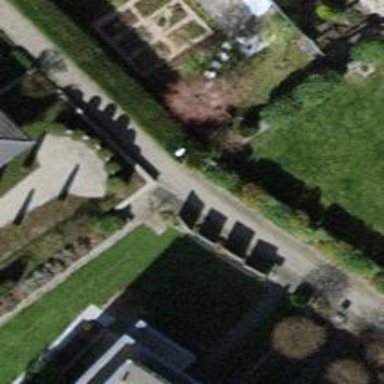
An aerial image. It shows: Path.